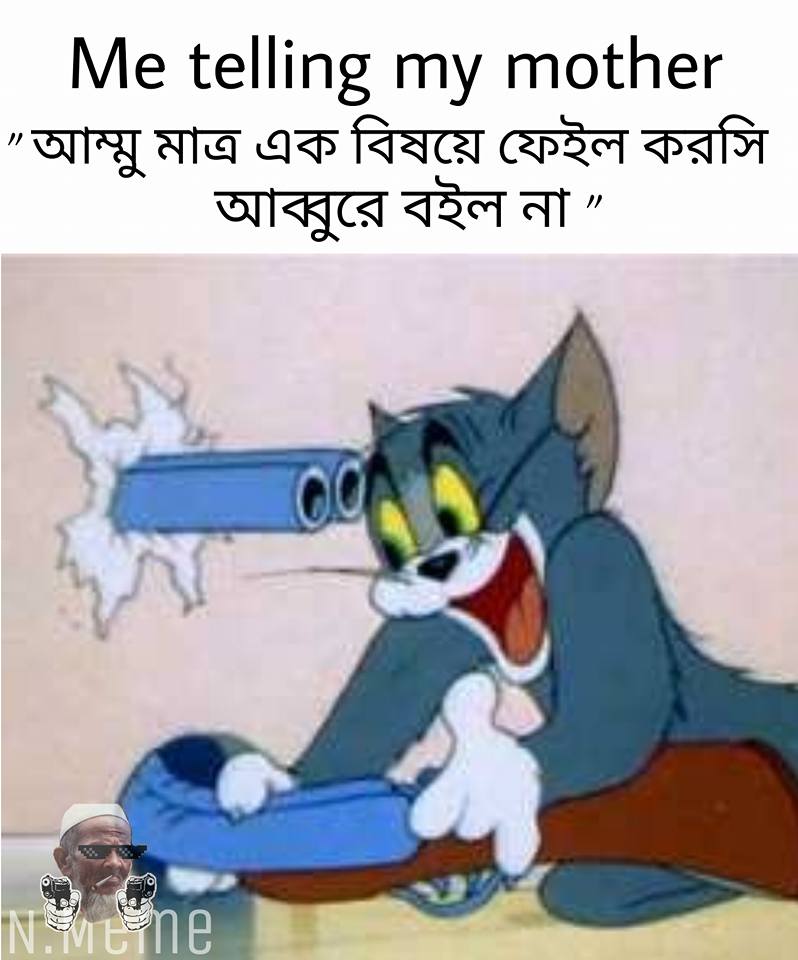
Caption: Me telling my mother    আম্মু একমাত্র এক বিষয়ে ফেইল করসি আব্বুরে বইল না
Label: non-hate